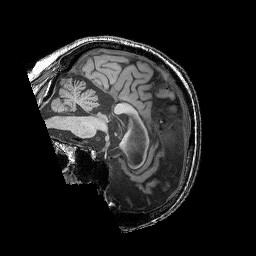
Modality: T1w
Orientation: sagittal
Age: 64
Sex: male
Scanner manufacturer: siemens
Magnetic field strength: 3 T
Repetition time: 2.25 s
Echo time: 0.00411 s